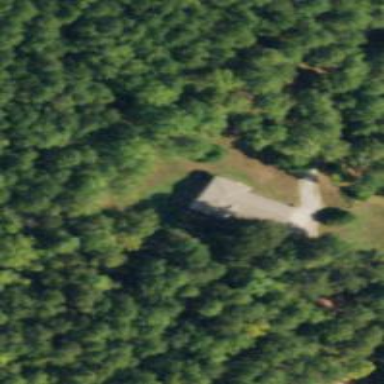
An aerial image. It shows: Simple house.